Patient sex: M
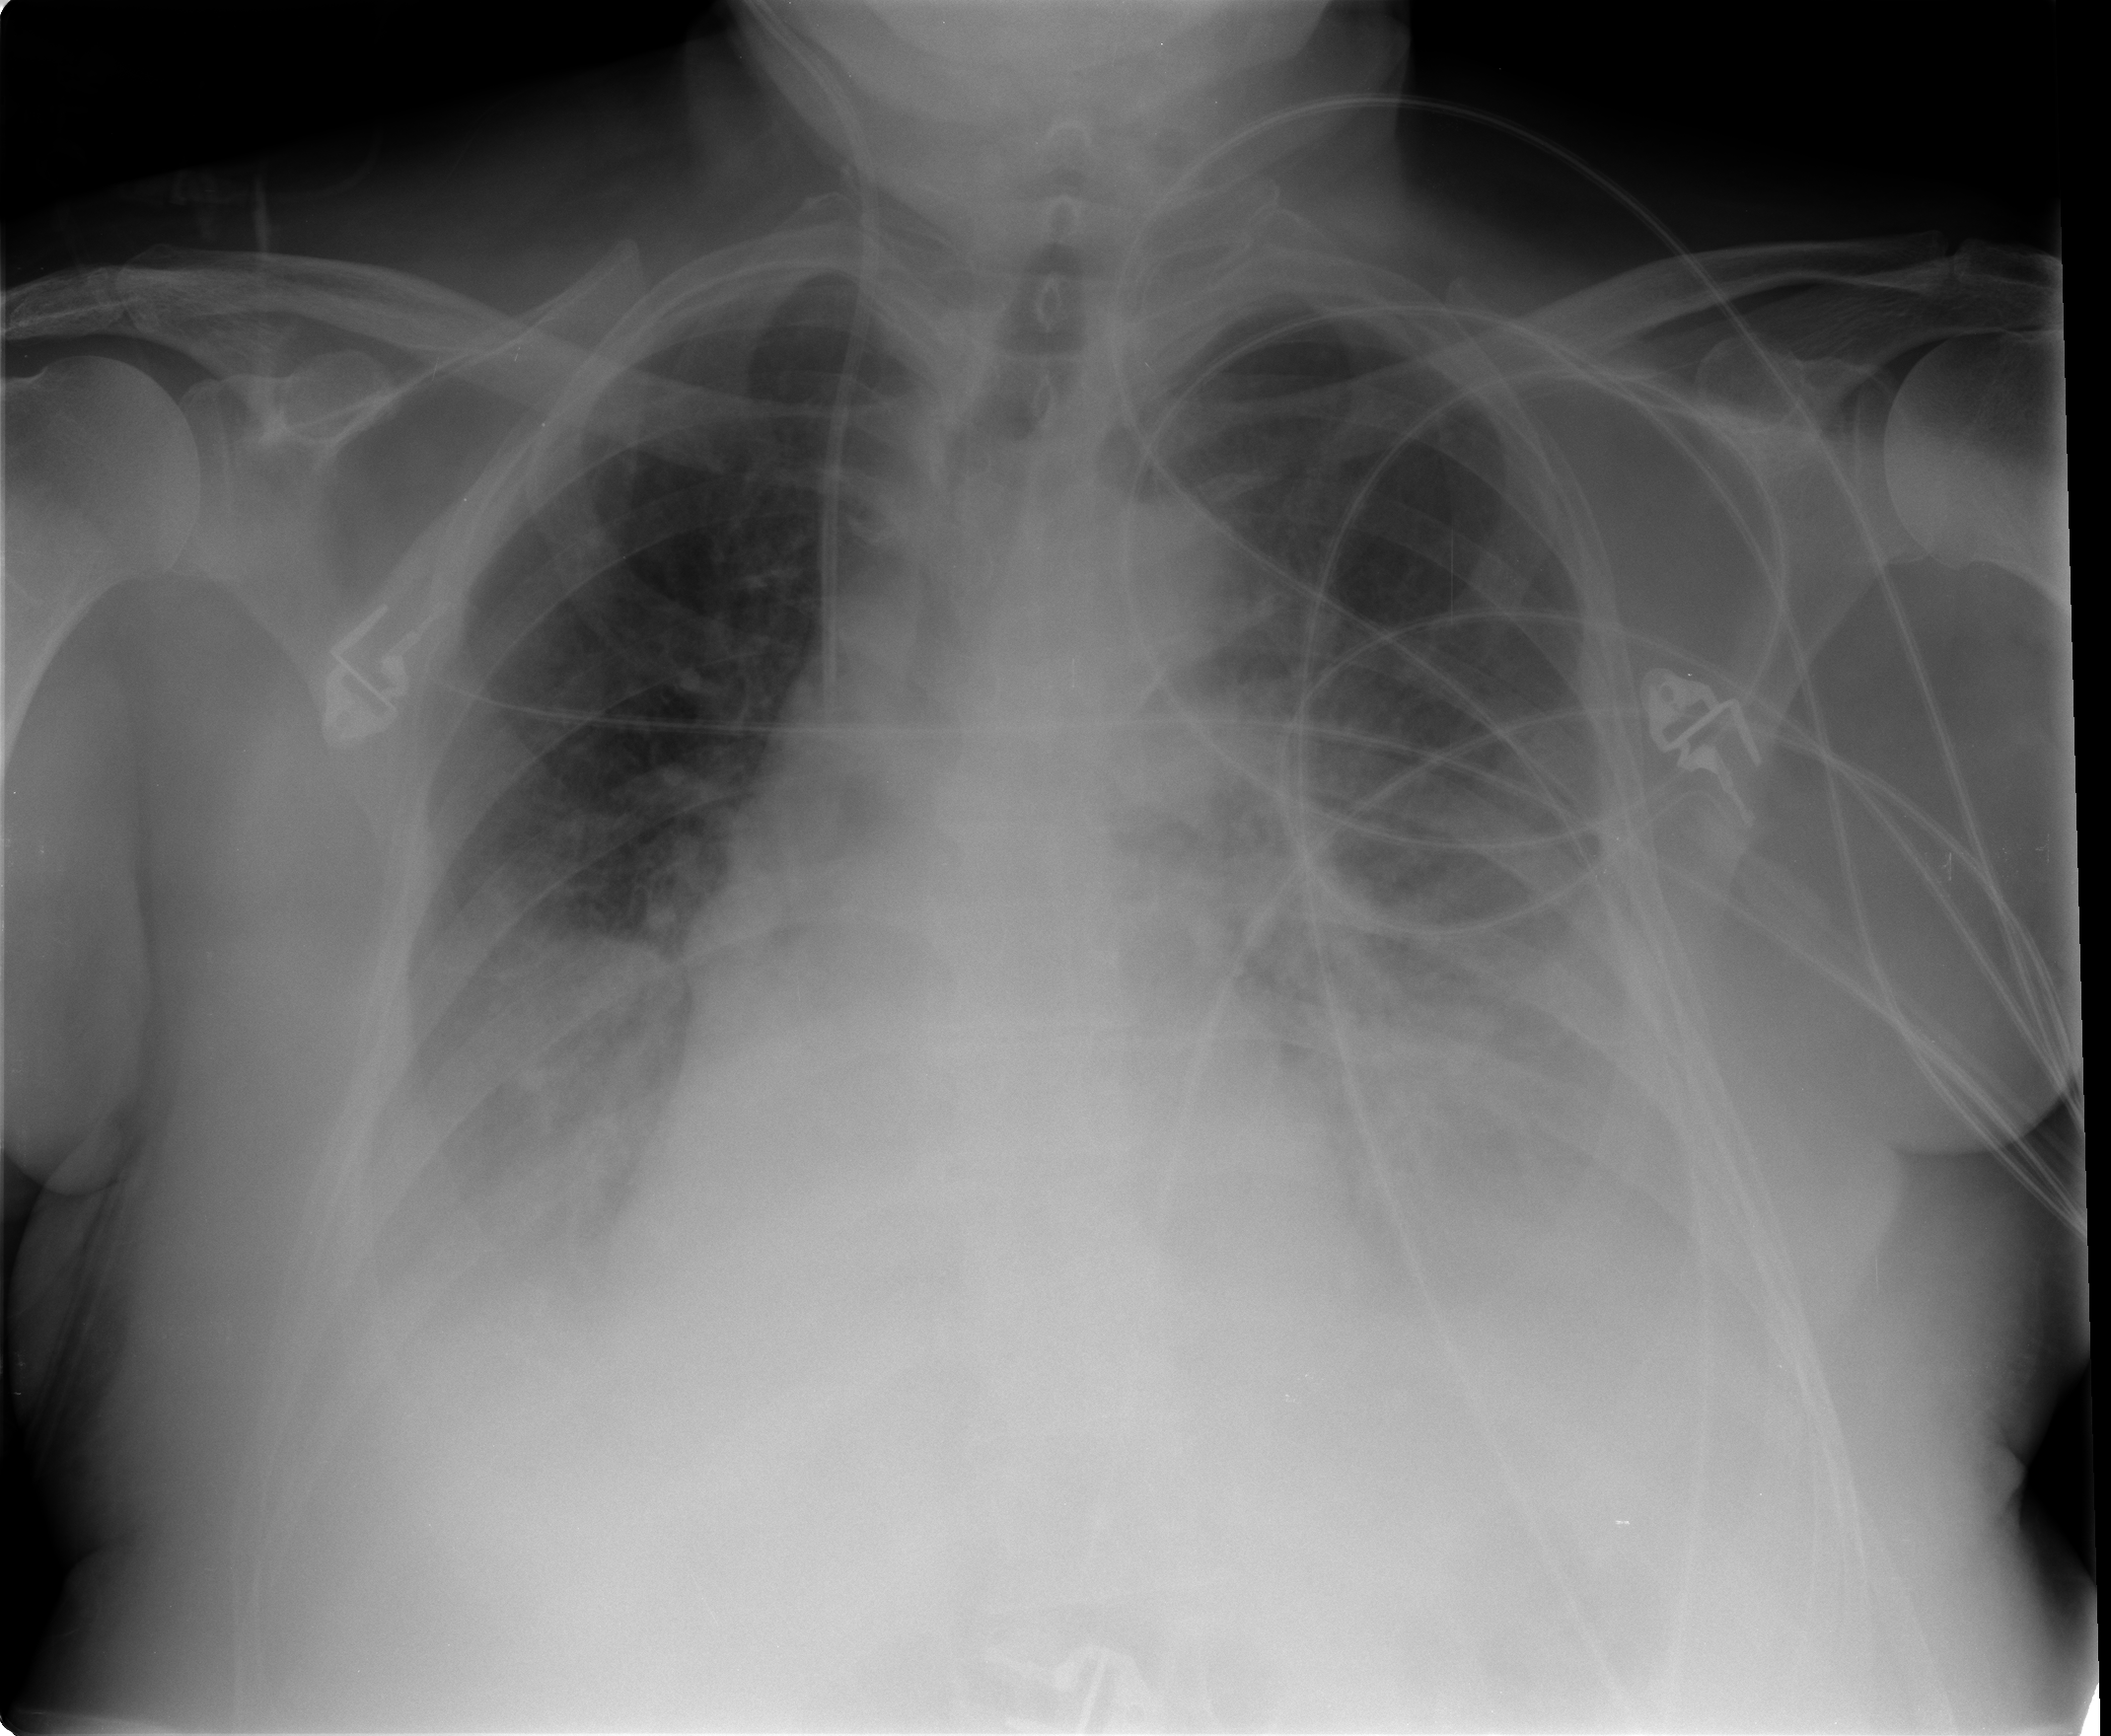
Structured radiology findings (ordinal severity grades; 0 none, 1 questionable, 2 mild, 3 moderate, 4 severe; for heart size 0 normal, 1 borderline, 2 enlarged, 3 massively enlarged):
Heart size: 1
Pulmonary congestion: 2
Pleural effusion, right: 3
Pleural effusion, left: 3
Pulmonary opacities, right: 3
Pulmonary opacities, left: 3
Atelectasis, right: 3
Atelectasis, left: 3